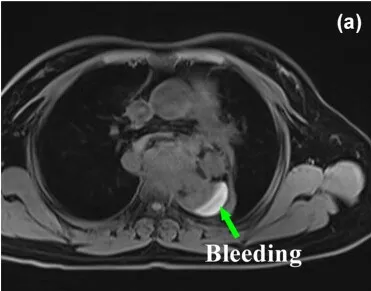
Magnetic resonance imaging showing gradual enlargement of false lumen with mediastinal extensions and a new lesion in the azygos vein. T1WI image.
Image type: radiology (mri)